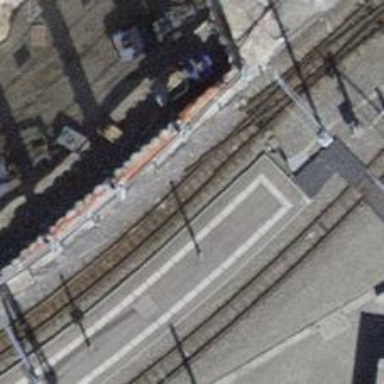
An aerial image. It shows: Narrow-gauge railway with electrified contact line. The railway block designation is W8.